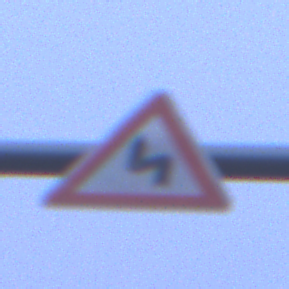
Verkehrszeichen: DoppelkurveZunaechstLinks
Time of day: SunriseSunset
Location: Outdoor (Urban)
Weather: Overcast
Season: NotSpecified
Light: Natural